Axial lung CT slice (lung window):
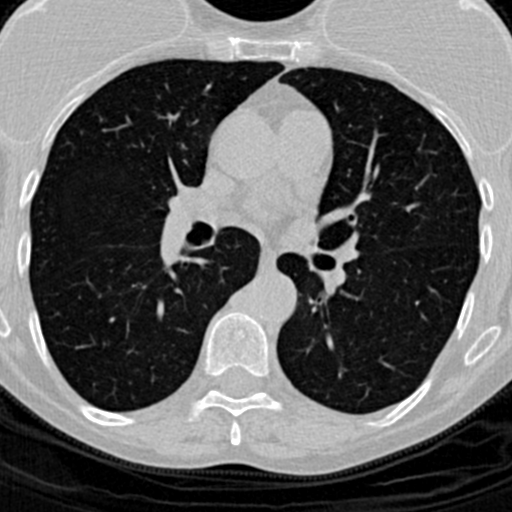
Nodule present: no